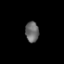
Tissue: lung
Cell type: Others
Senescence score: 0.2143
Nuclear area (px): 270
Mean DAPI intensity: 105.737